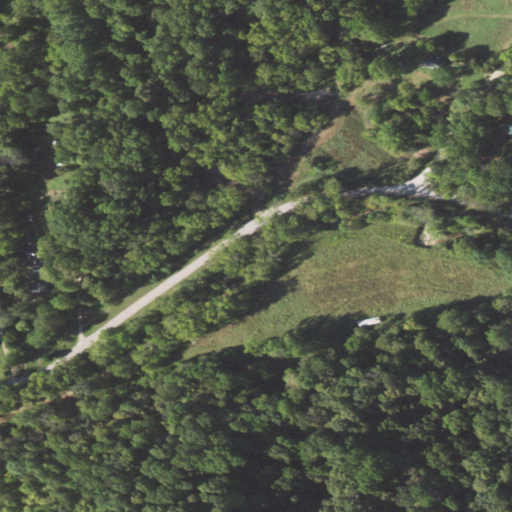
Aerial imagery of valley in Illinois named North Prong Irish Hollow containing deciduous forest, open development, low intensity development, pasture, and mixed forest